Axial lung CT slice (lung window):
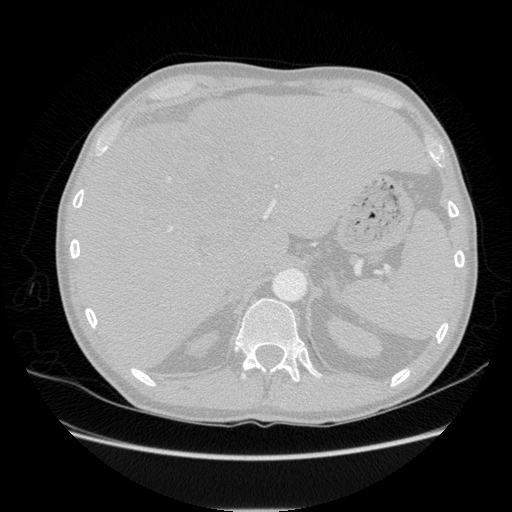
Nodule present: no